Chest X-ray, PA view. Patient: 41 years old, sex M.
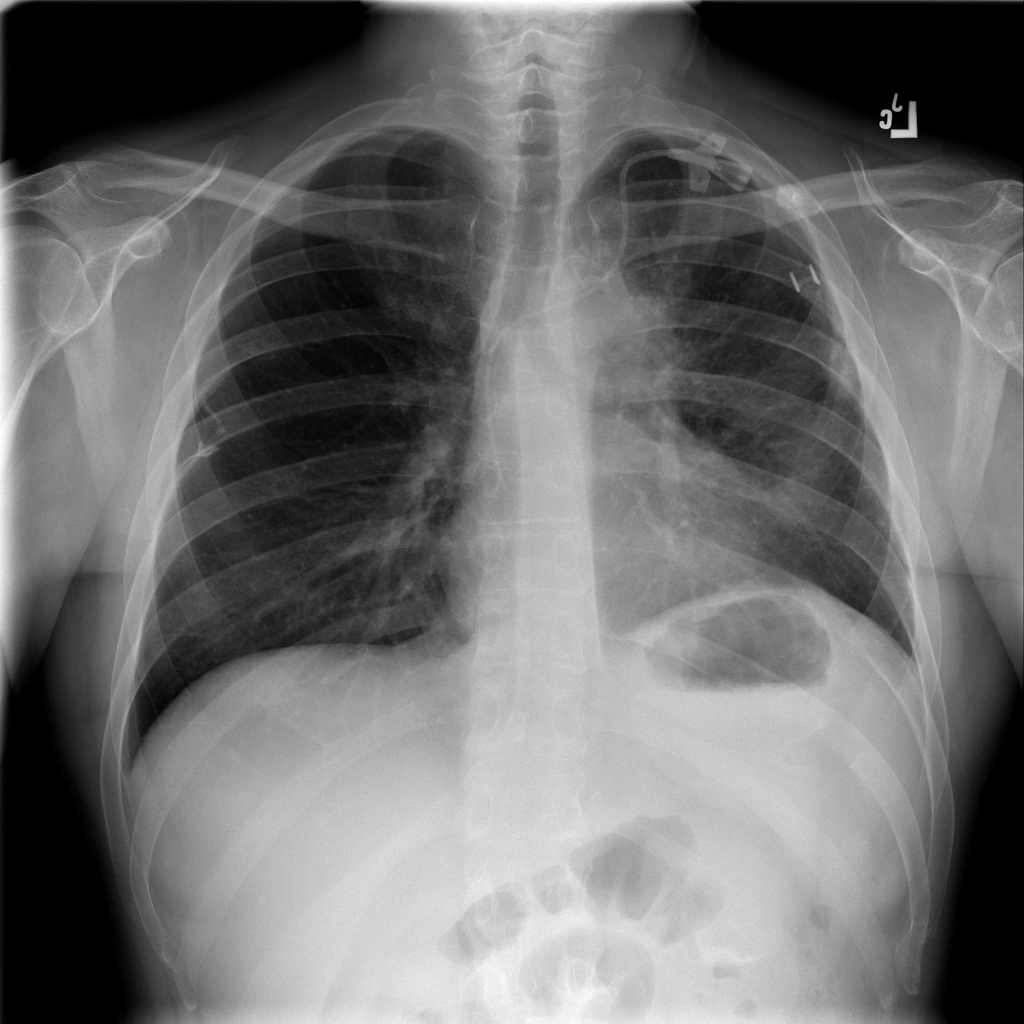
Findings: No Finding